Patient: sex F, age 31
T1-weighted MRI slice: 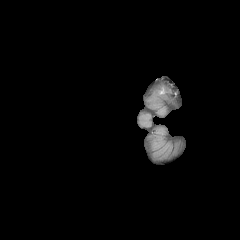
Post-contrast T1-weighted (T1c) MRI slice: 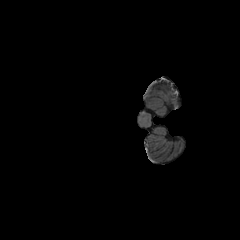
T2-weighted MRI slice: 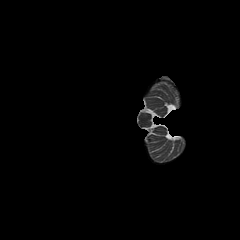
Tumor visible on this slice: no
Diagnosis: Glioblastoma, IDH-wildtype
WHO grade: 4